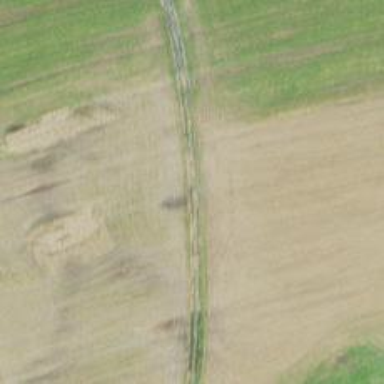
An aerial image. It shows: Agricultural track road.